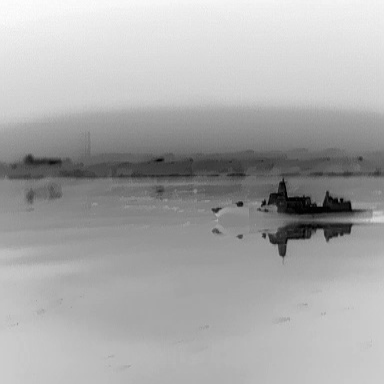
There is a warship in the infrared image.